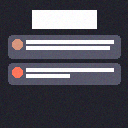
Screen state: on